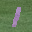
Label: 1